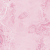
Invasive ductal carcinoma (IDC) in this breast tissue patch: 0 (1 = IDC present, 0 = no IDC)